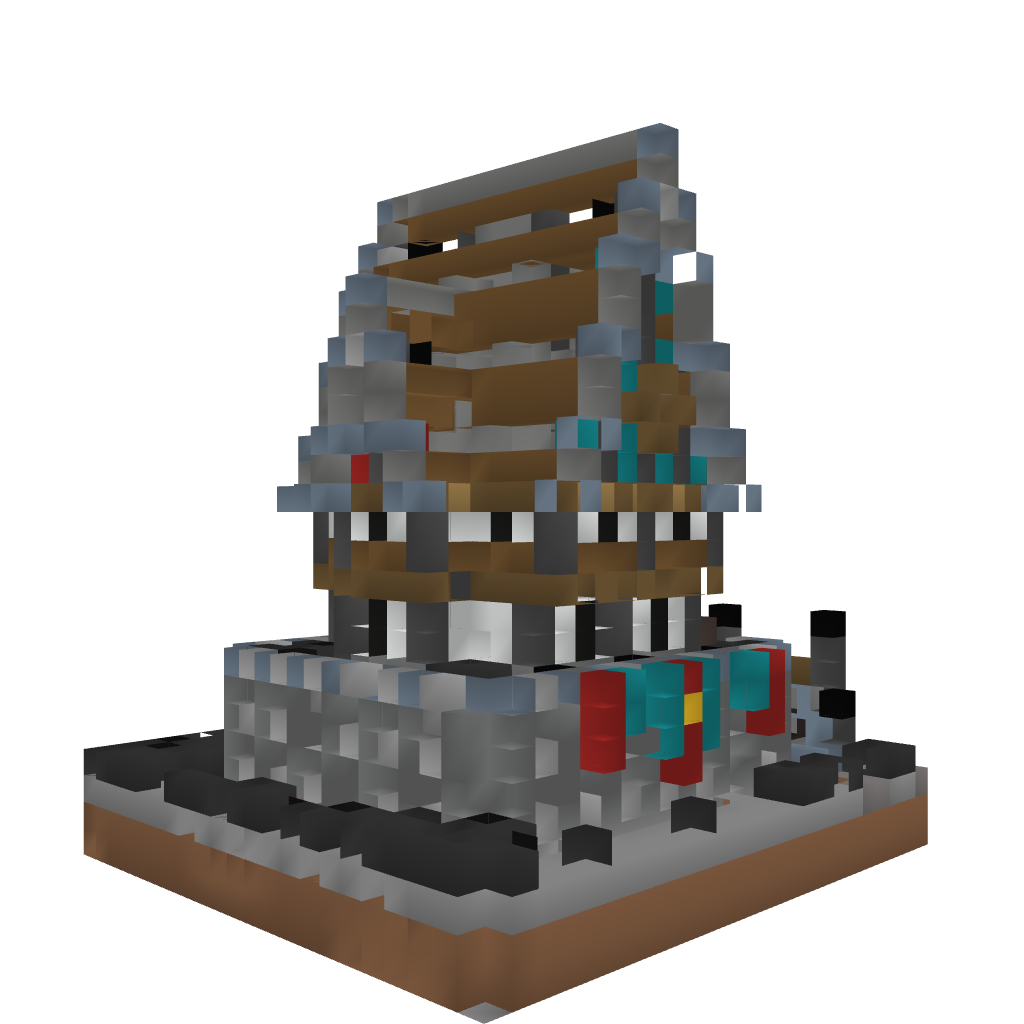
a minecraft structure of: Blue Wolf Inn